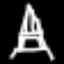
Label: The Eiffel Tower